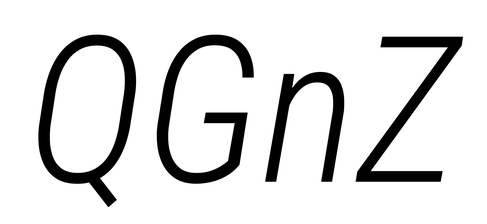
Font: Roboto-Italic_Condensed_Light_Italic